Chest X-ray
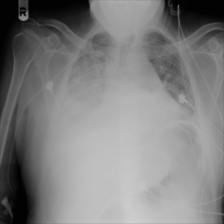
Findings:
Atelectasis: negative
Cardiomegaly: negative
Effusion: negative
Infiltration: negative
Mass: negative
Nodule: negative
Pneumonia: negative
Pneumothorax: negative
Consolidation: negative
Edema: negative
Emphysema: negative
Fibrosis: negative
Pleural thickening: negative
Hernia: negative